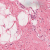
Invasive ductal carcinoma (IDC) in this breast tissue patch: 0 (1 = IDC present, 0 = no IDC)